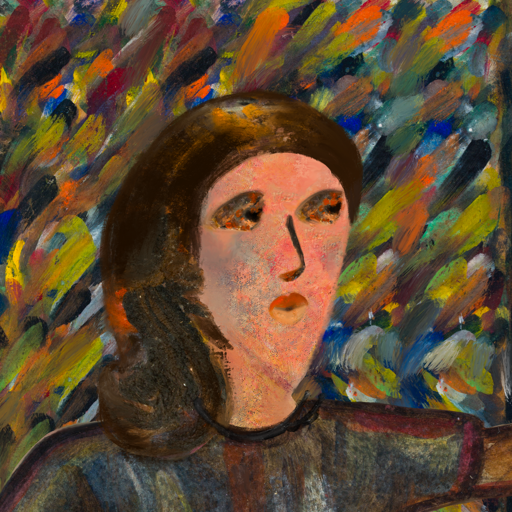
Background: An_Impression, Head And Neck Side: Irani, Face Side: Gypsy_Queen, Bust: Mosgoul, Hair Side: Gypsy_Queen, Head Accessory: Blank, Second Necklace: Blank, Necklace: Orphan, Baby: Blank